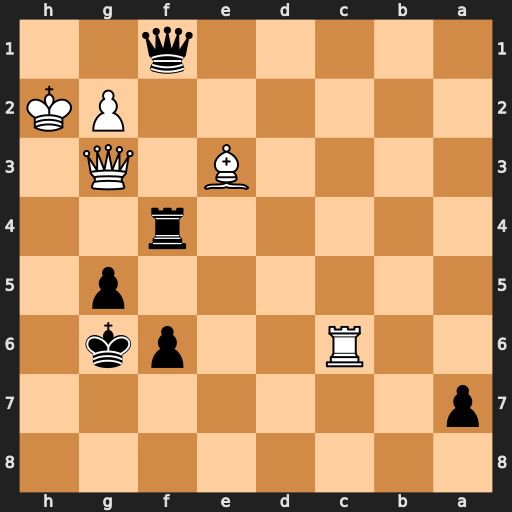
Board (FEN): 8/p7/2R2pk1/6p1/5r2/4B1Q1/6PK/5q2
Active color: b
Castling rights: -
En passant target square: -
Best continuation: Rh4+ Qxh4 gxh4